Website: lowes
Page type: account-selection
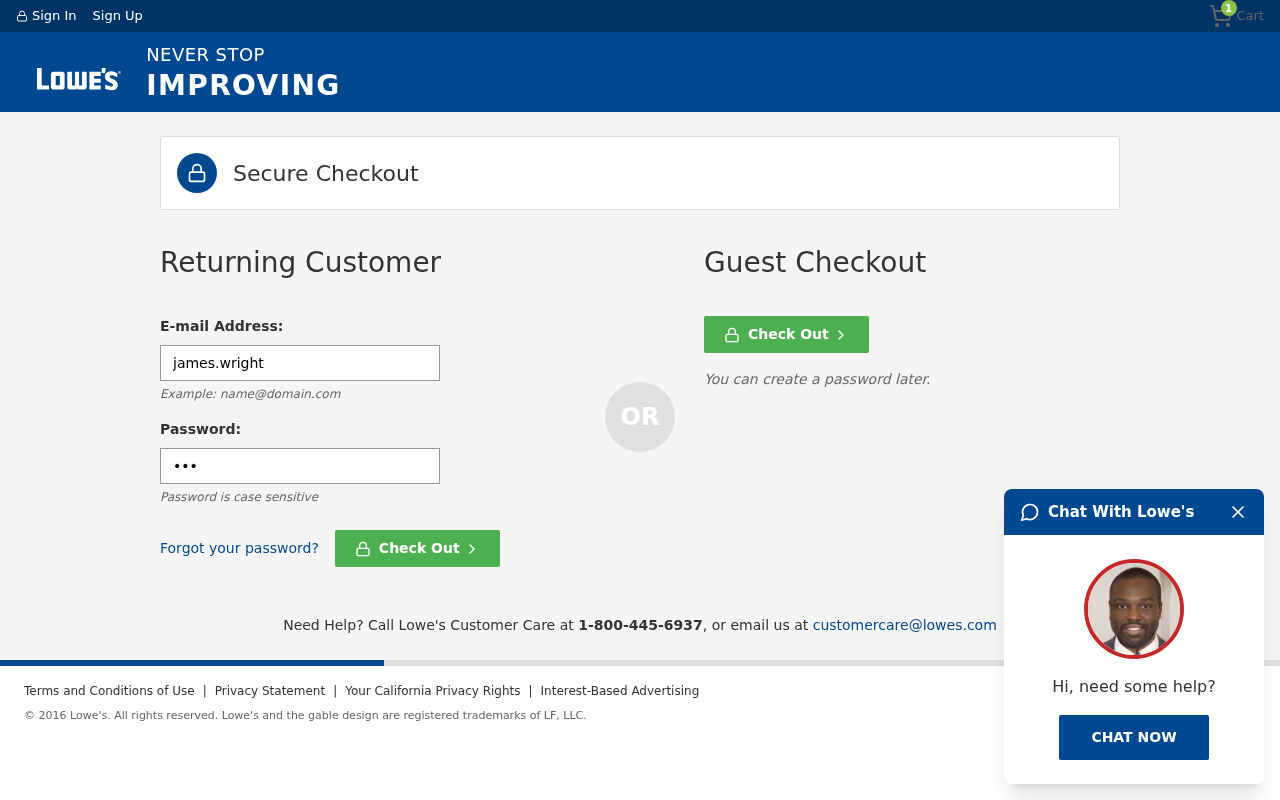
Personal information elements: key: PII_LOGIN_USERNAME
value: james.wright
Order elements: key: ORDER_NUM_ITEMS
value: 1